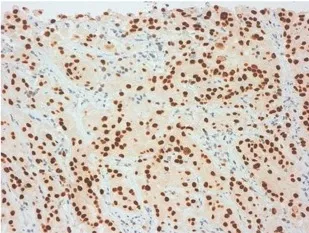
(D) WT1.
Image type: pathology (immunostaining)